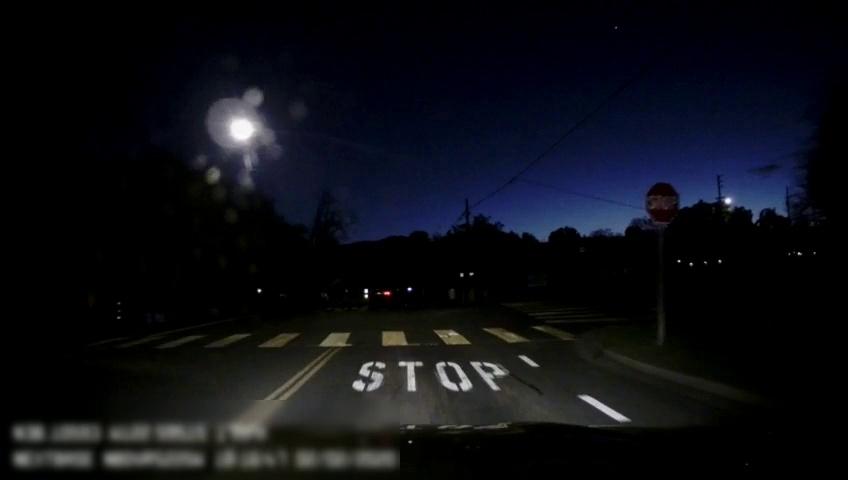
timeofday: Night
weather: Other
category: Drivable Space
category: Lanes | Alternate Lane
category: Lanes | Opposite Lane
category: Lanes | Alternate Lane
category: Traffic | Signs